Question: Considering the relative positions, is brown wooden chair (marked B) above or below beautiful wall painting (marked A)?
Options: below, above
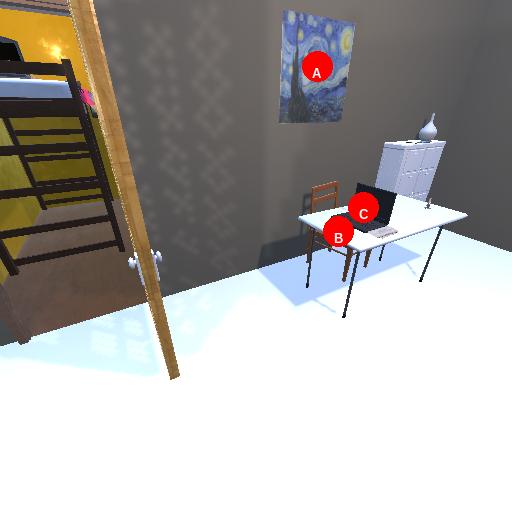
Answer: below